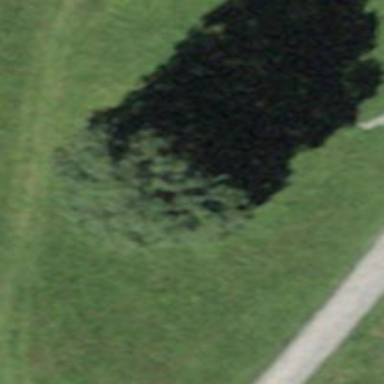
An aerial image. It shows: Bench for seating.